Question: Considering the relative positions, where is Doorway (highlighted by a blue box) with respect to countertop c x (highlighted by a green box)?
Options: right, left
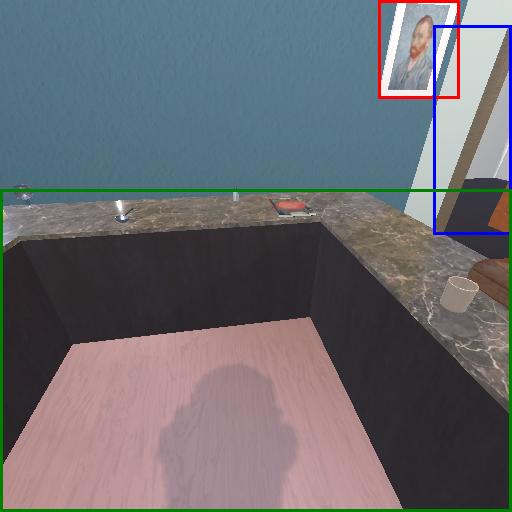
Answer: right